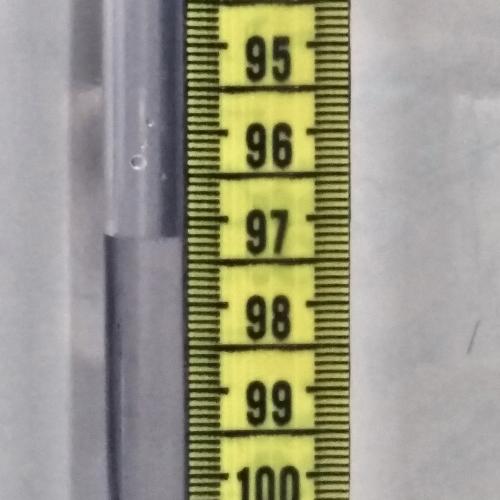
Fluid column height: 97.2 cm